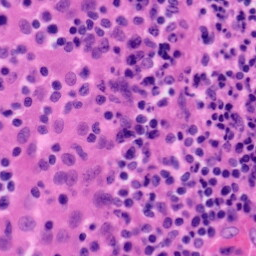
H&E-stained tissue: Tonsil